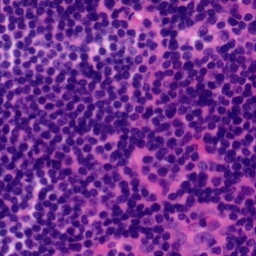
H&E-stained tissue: Tonsil